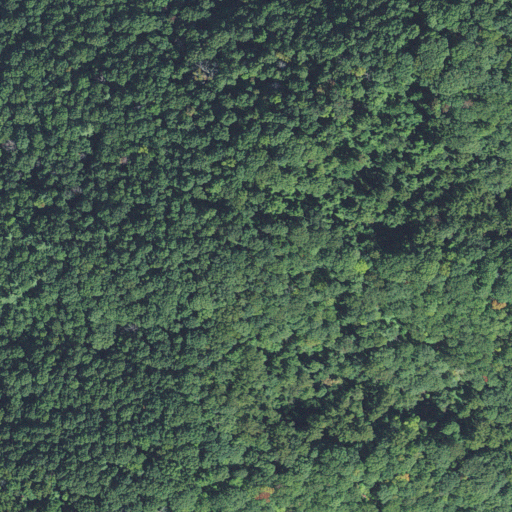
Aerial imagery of mountain in North Carolina named Hogback Mountain containing only deciduous forest